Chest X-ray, AP view. Patient: 56 years old, sex F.
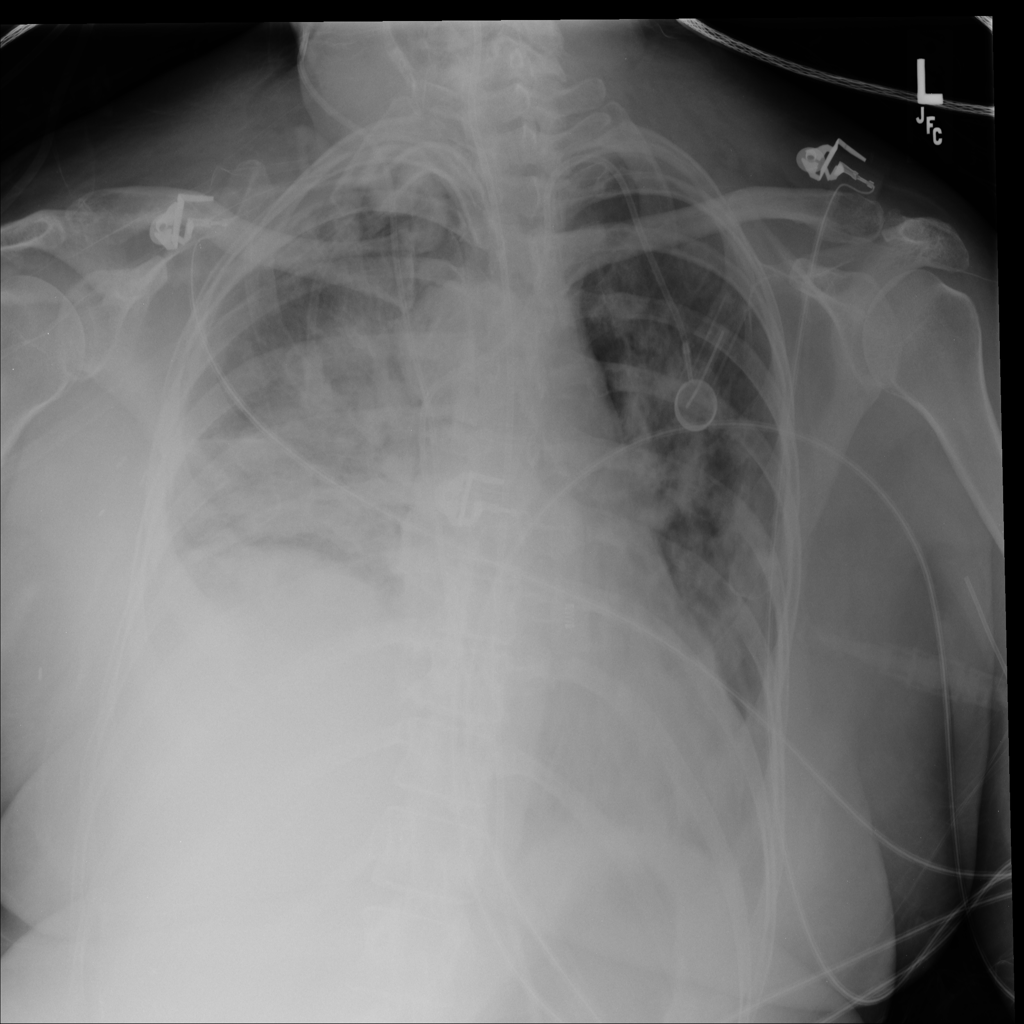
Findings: Infiltration